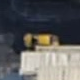
Vehicle type: Taxi